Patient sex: F
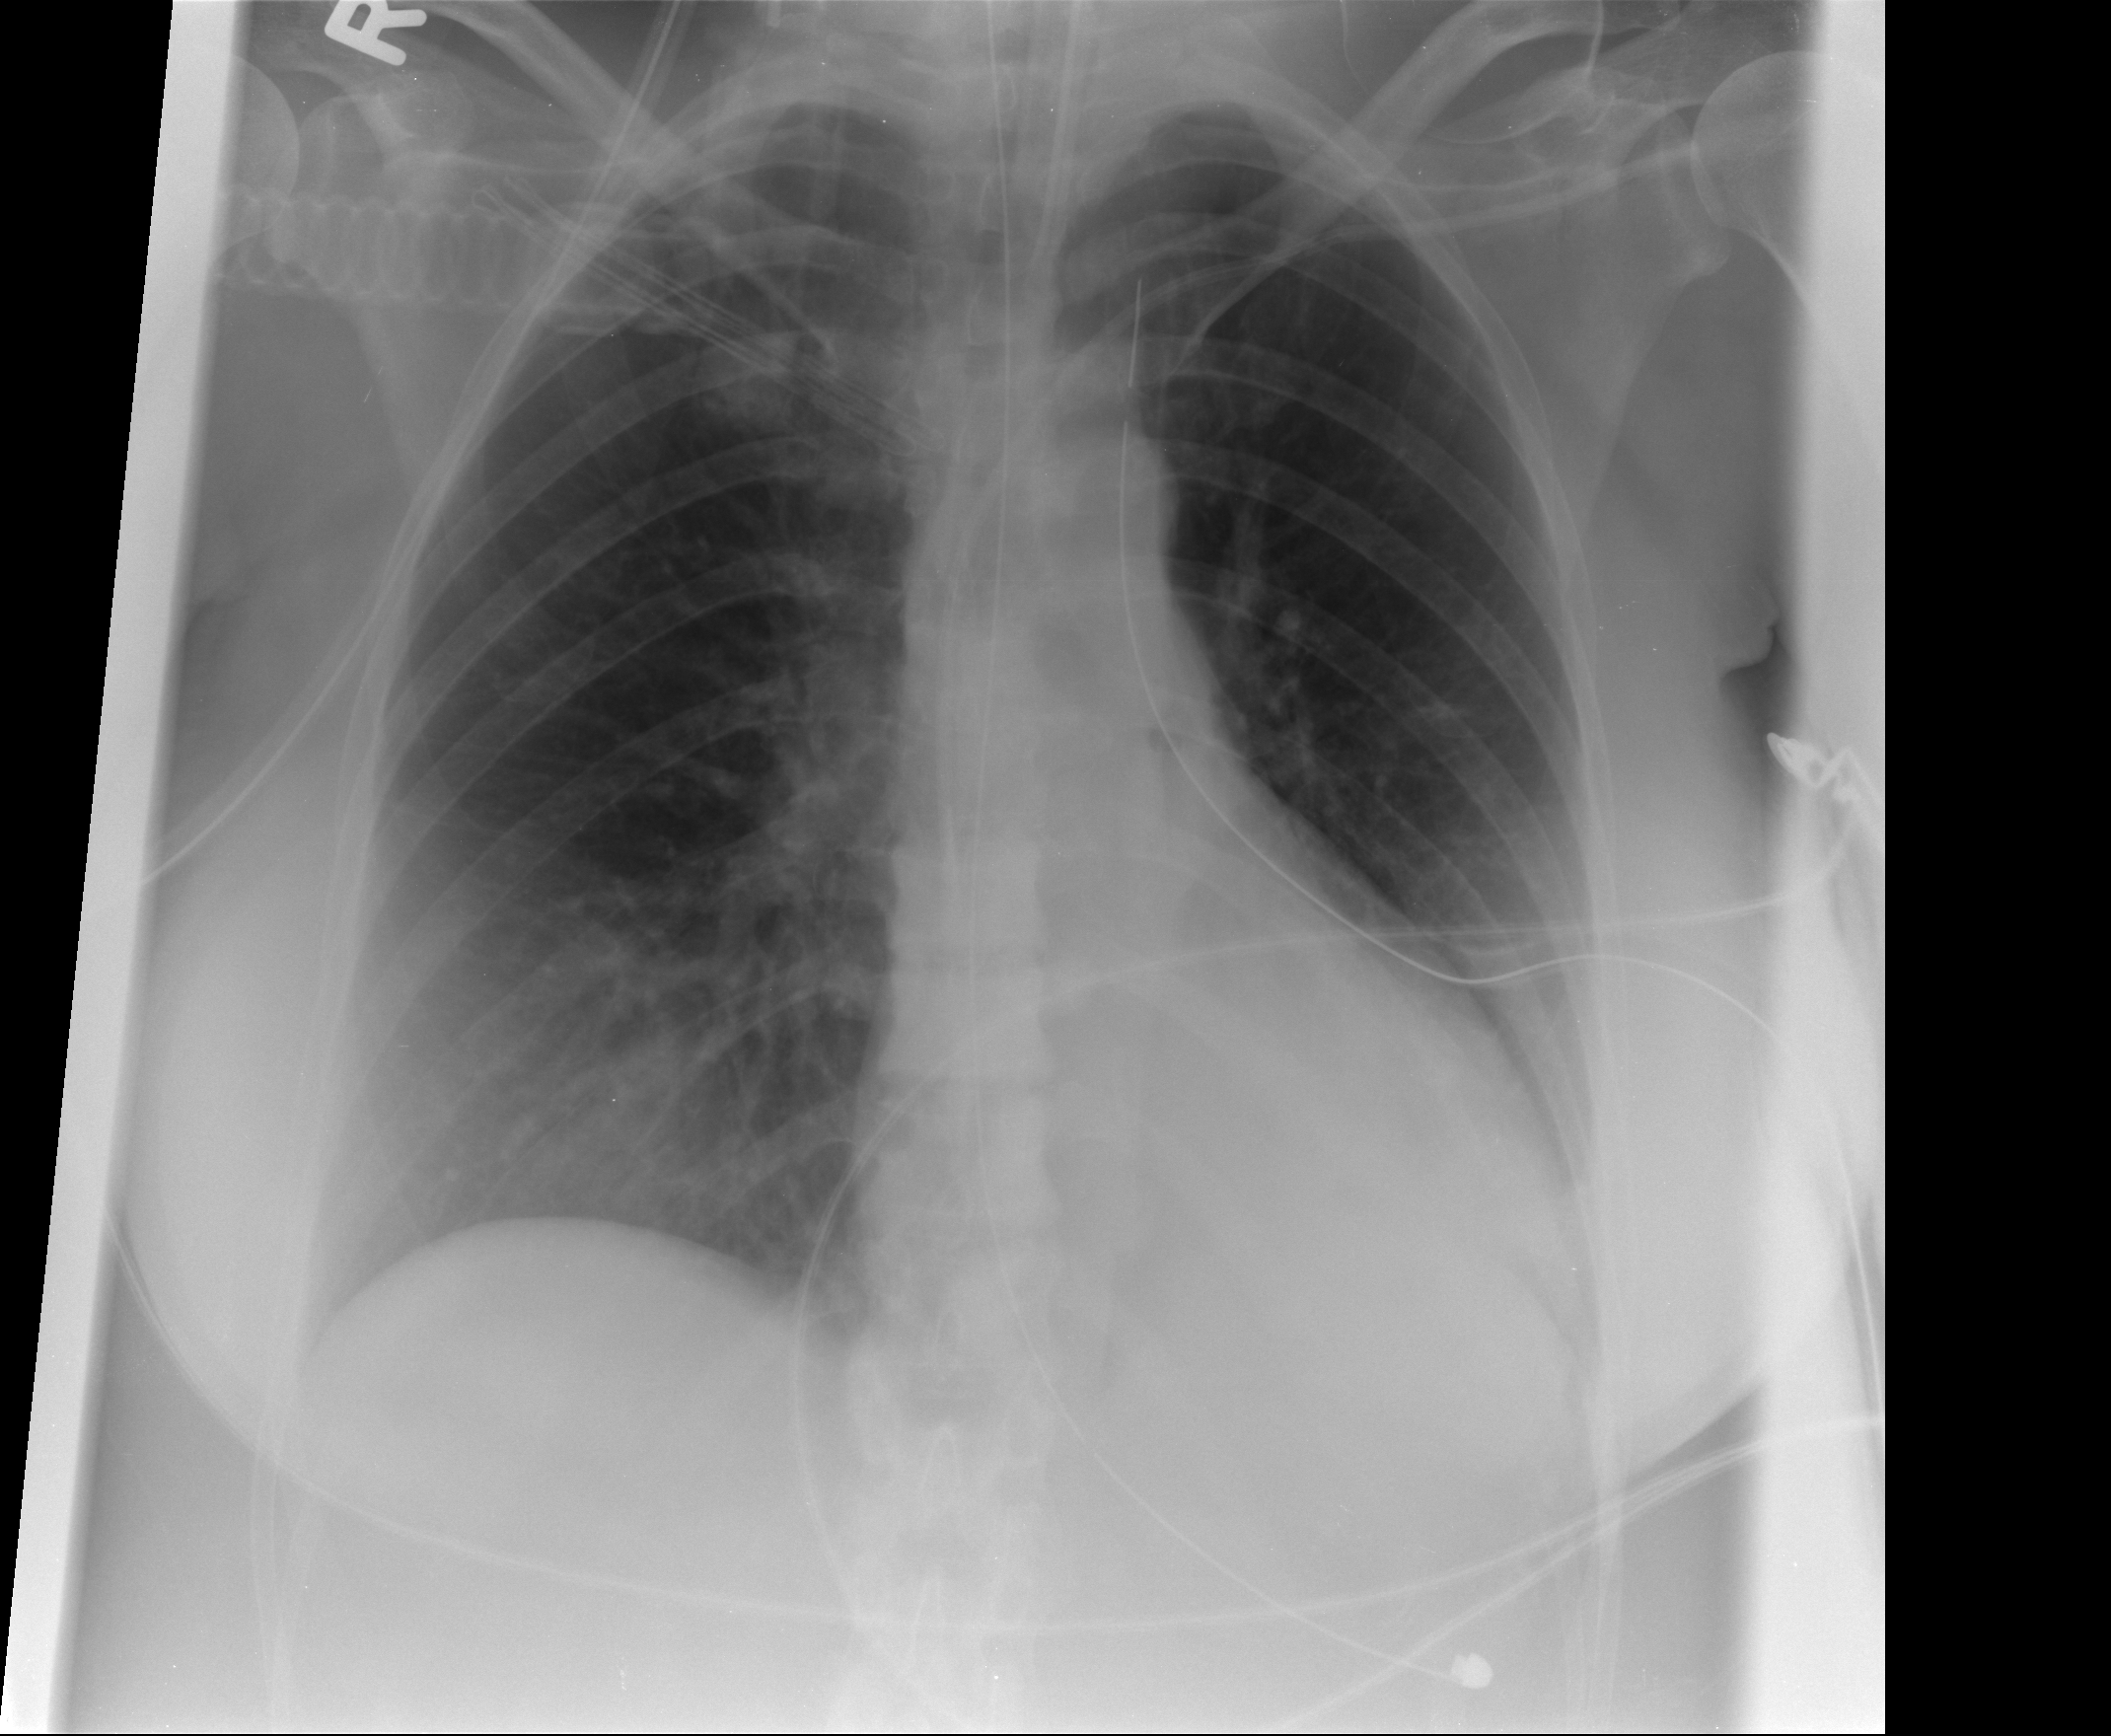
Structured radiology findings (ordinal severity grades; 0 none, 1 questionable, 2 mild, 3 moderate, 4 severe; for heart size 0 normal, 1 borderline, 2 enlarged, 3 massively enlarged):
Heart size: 0
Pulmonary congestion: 0
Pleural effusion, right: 0
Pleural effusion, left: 2
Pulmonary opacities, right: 0
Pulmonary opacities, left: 0
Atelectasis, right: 2
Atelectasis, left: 2